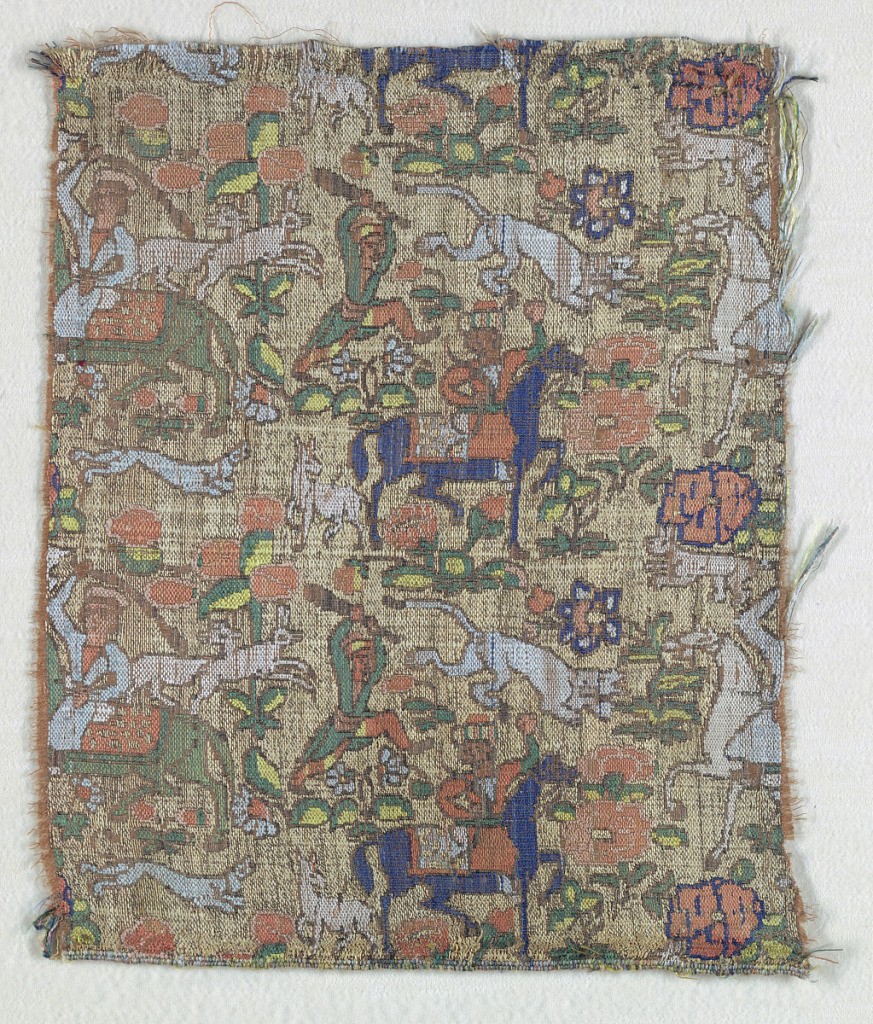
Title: Fragment
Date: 16th–17th century
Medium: silk, metal foil applied to parchment core Technique: plain compound weave
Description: Close design of hunters: striding man with a raised club, prowling lion, and a man on horseback with raised scimitar.